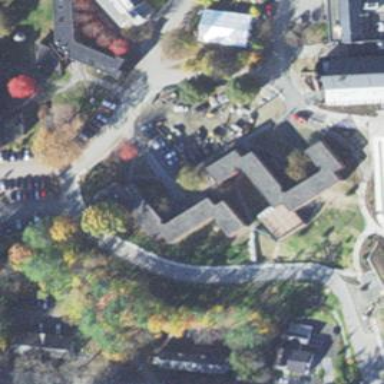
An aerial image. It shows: Dormitory building.